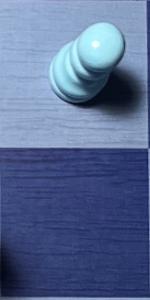
Label: Empty